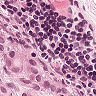
Metastatic tissue present: yes